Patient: sex M, age 63
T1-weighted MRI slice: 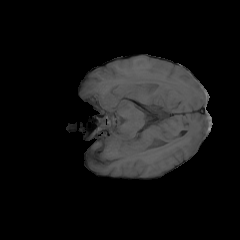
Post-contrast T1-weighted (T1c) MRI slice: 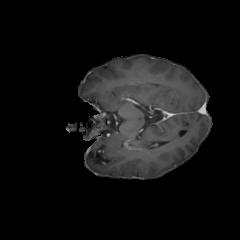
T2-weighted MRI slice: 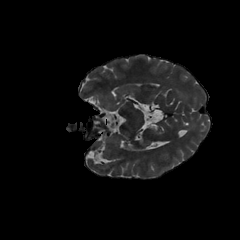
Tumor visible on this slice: no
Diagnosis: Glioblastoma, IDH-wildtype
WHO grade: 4